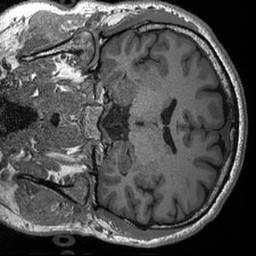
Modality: T1w
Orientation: coronal
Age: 35
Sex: male